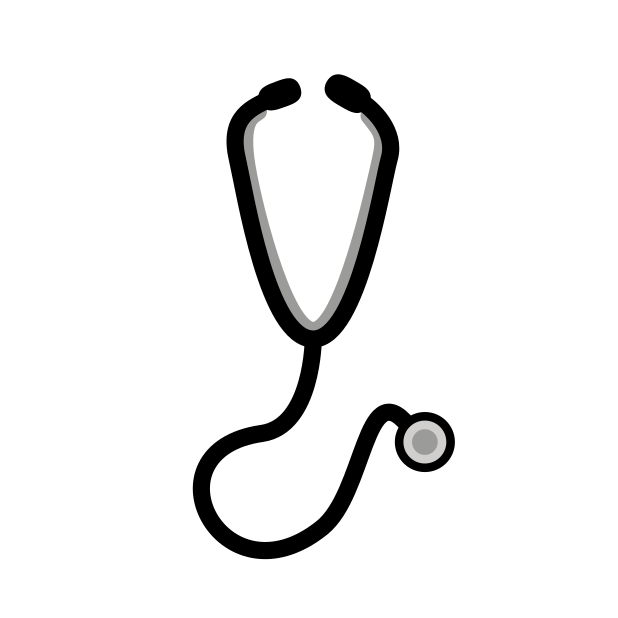
stethoscope